Question: I'm working on a <URL> as opposed to a Web Project. As such, there is no project file to build and produce a '.dll' library file or '.pdb' debugger symbols file.
Right out of the box, if I create a brand new web site project, try to set a breakpoint anywhere, and run with the debugger on, I get the following message:
> The breakpoint will not currently be hit. No symbols have been loaded for this document.

I must be overlooking something simple, because there must be a way to debug an ASP.NET Web Site. Right?
:
1. Open Visual Studio (confirmed in 2010 and 2008)
2. Create New Web Site Project
3. Select ASP.NET Web Site
4. Add a Load Event handler to Default.aspx.vb
5. Run with Debugger F5
6. This will prompt you to have <compilation debug="true" /> in your web.config if you don't already, select yes.
7. Debugger symbols will not be loaded for the page because it is compiled on the fly
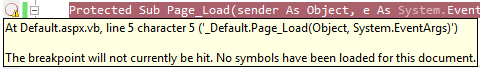
Answer: You might need to actually put the breakpoint inside the method, as you're saying "break before this line is executed". On function declaration, how do you break before that line?
'''
Protected Sub Page_Load(sender As Object, e as System.EventArgs)
' Some Page load task - try setting your break point here.
End Sub
'''